Question: Is this the most trustworthy and efficient method of extracting the days for the past 5 months from a 'Date' dimension
'''
{DESCENDANTS(
Tail([Date].[Date - Calendar Month].[Calendar Month].Members,5),
[Date].[Date - Calendar Month].[Calendar Day]
)}
'''
I believe the dimension I'm querying is relatively standard:

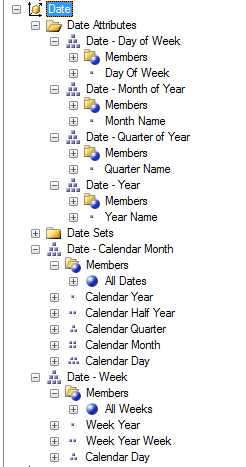
Answer: You may prefer this alternative syntax:
'''
{
DESCENDANTS(
{[Date].[Date - Calendar Month].[Calendar Month].LastChild.Lag(5) :
[Date].[Date - Calendar Month].[Calendar Month].LastChild}
, [Date].[Date - Calendar Month].[Calendar Day]
)
}
'''
and optionally change
'''
[Date].[Date - Calendar Month].[Calendar Month].LastChild
'''
by another member expression